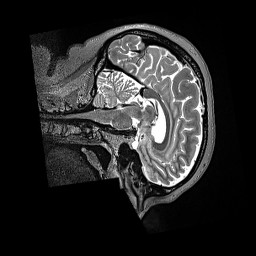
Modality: T2w
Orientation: sagittal
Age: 47
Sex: female
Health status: ill
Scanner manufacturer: siemens
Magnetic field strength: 3 T
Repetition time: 3.2 s
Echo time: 0.564 s